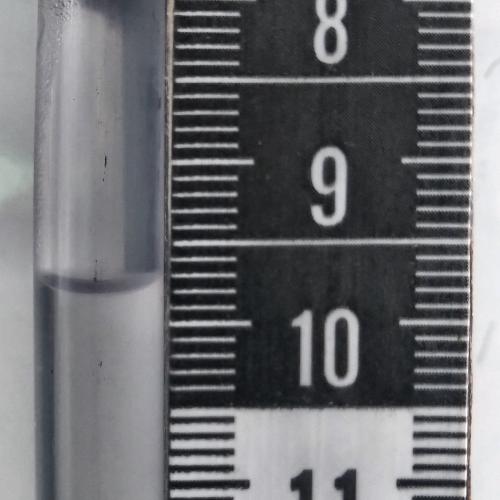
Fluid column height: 9.7 cm